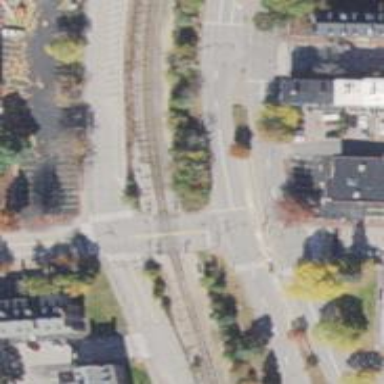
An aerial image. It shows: Crossing for the railway.